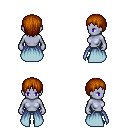
a pixel art fantasy rpg character, female body template, dark elf, purple skin, overskirt, teal pants, brunette plain hairstyle, four views (front, back, left, right), 2x2 character sprite sheet, small pixel art, hard edges, no anti-aliasing